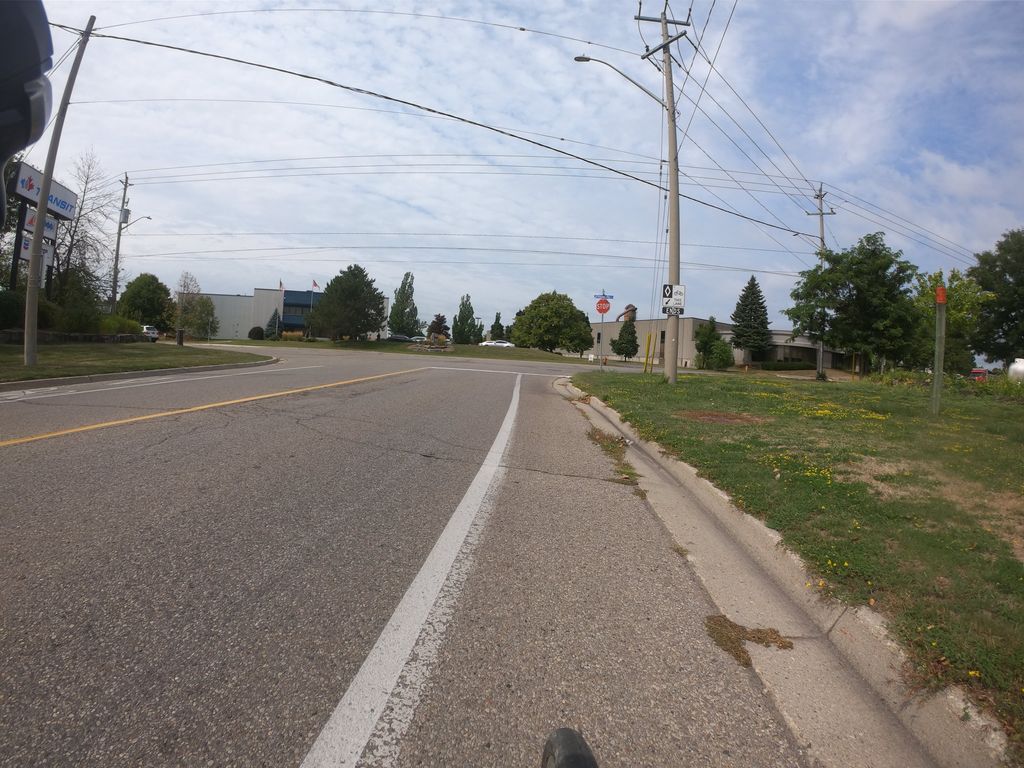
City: kitchener-waterloo